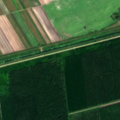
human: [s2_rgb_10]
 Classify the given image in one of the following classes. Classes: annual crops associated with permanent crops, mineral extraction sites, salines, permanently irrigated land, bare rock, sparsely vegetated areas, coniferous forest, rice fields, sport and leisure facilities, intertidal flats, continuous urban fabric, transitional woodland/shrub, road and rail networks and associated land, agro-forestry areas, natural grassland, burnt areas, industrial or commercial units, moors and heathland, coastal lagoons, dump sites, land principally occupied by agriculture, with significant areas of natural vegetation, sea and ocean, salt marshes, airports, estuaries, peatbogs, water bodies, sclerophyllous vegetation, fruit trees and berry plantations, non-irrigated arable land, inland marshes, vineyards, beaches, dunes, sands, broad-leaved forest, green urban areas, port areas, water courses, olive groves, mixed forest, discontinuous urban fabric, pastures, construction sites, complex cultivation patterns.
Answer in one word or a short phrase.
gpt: non-irrigated arable land, broad-leaved forest, transitional woodland/shrub, water courses